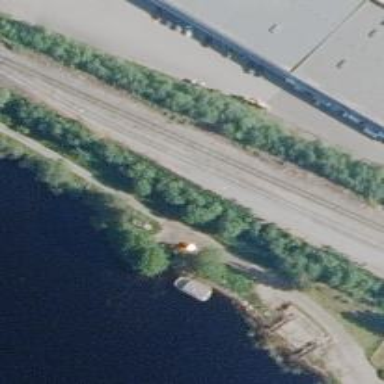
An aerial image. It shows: Wedge used for railway derailment.